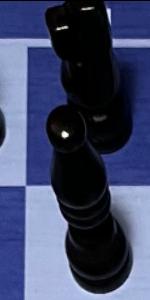
Label: Bishop_Black